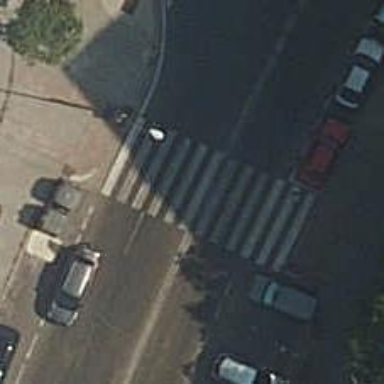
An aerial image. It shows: Marked crossing on the road.